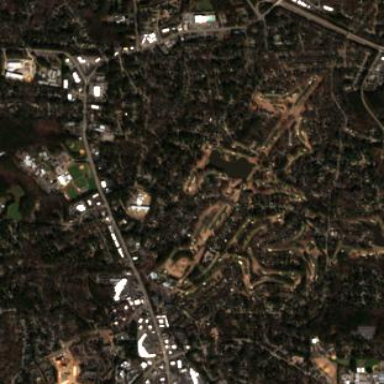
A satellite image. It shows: Golf course surrounded by greenery.